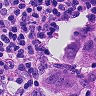
Metastatic tissue present: no